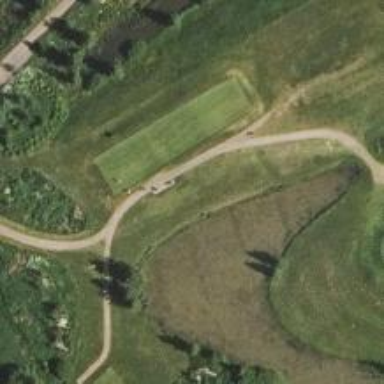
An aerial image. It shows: Service road designated as golf cart path.